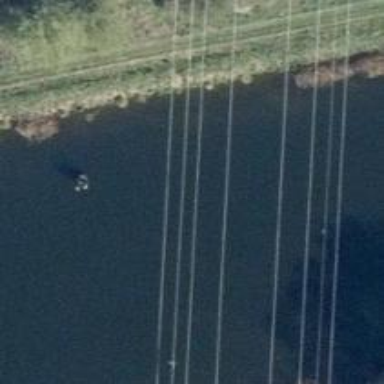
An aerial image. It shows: There is line obstacle in the image.